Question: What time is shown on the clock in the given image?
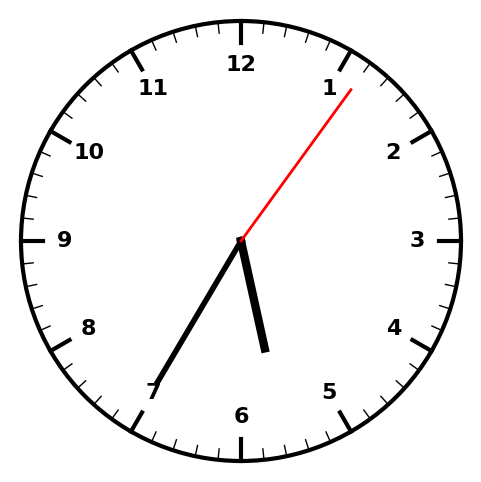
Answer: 05:35:06